Aerial crown-view tile of a tropical tree (Barro Colorado Island, Panama), acquired 20250616:
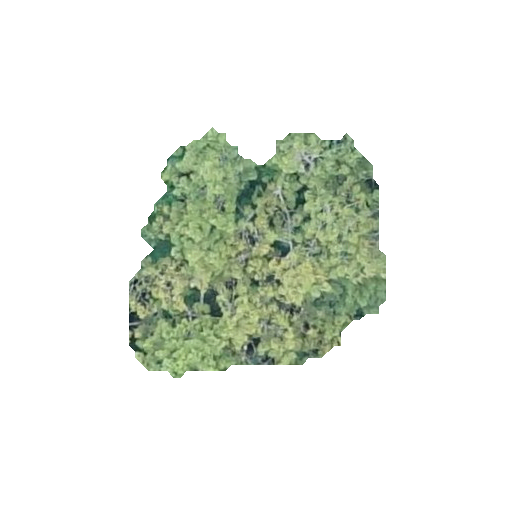
Species: Sterculia apetala
GBIF accepted scientific name: Sterculia apetala
Crown area: 71.803 m²